Interaction volume radius: 10 \u00c5
Interaction volume height: 20 \u00c5
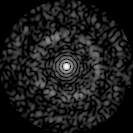
Disorder parameter: 0.833